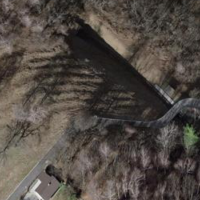
EUNIS habitat code: 44
Species observed at this site:
Corvus cornix
Spinus spinus
Cyanistes caeruleus